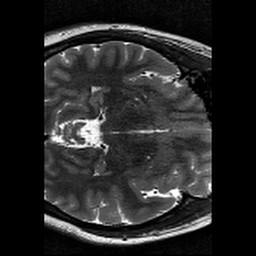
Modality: T2w
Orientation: axial